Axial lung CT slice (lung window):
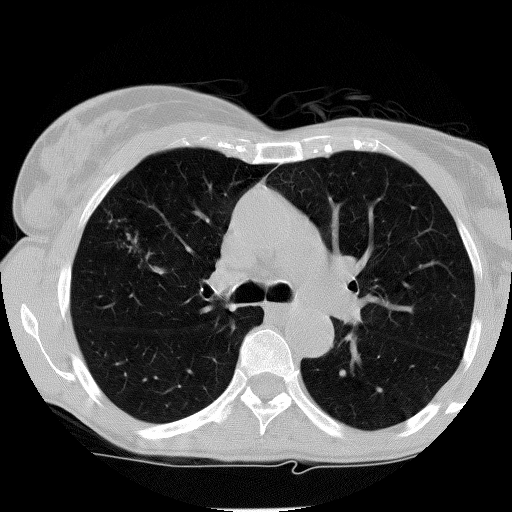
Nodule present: no